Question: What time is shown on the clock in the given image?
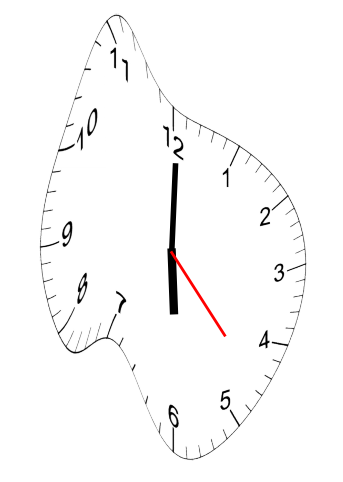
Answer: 06:00:23